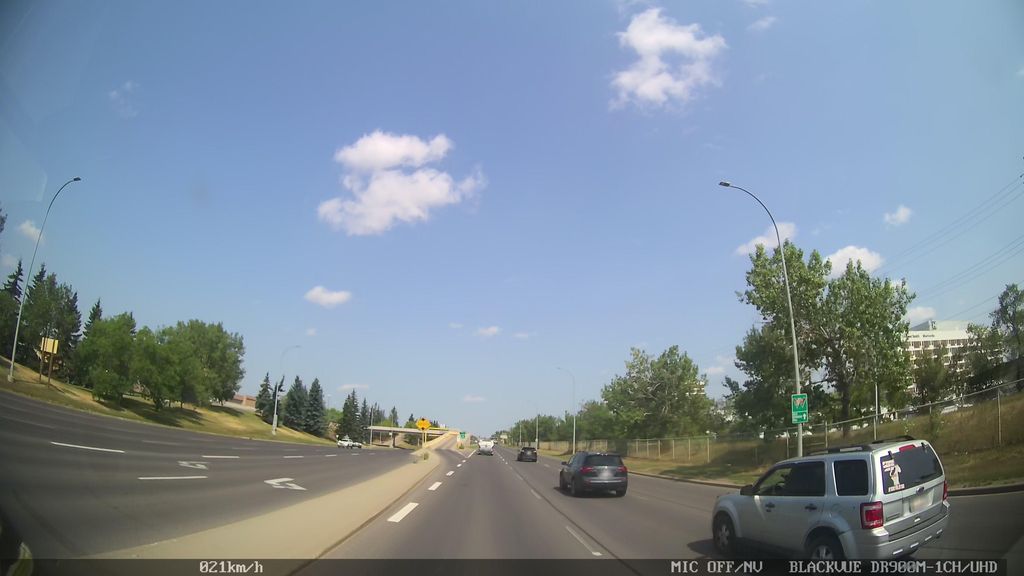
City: edmonton